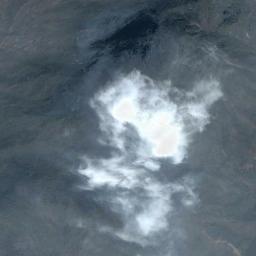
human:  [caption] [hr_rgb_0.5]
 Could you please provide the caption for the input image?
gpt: The cumulus clouds are located above the land and a lake is on the land .

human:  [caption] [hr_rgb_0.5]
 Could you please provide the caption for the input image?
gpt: The white cloud is above green land .

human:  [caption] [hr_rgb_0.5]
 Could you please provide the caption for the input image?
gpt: White clouds on green earth .

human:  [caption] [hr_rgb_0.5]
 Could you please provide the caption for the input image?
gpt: There was a little white cloud floating above the hill .

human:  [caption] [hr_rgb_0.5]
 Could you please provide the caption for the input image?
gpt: There are white clouds over a mountain .